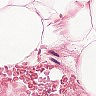
Metastatic tissue present: no